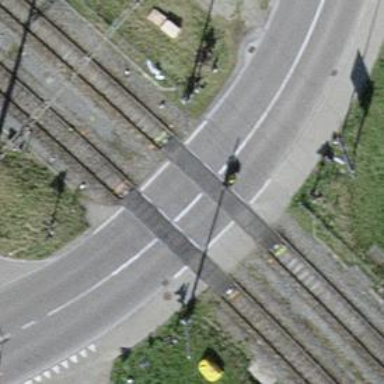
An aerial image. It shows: Full barrier level crossing on railway.